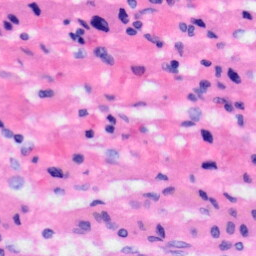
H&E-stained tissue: Liver